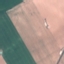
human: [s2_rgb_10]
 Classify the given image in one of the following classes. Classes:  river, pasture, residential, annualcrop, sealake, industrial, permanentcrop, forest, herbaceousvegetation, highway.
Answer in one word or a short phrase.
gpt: AnnualCrop